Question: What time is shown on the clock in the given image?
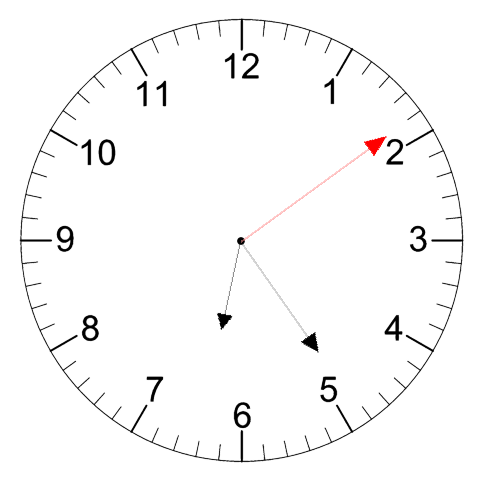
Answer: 06:24:09